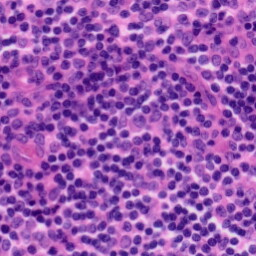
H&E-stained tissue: Tonsil